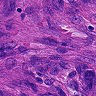
Metastatic tissue present: yes